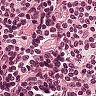
Metastatic tissue present: no